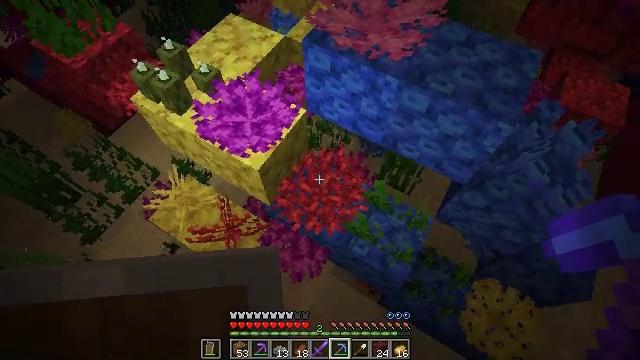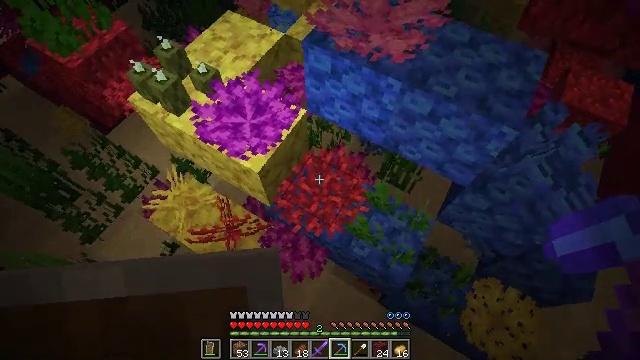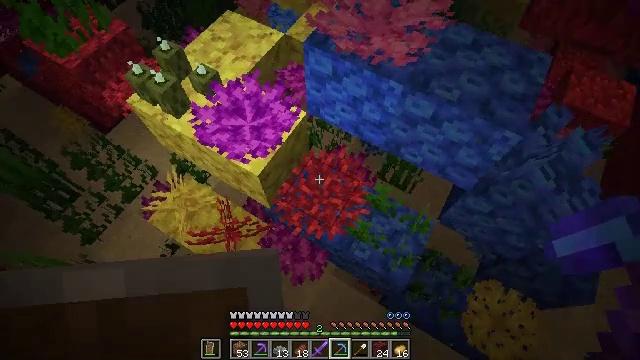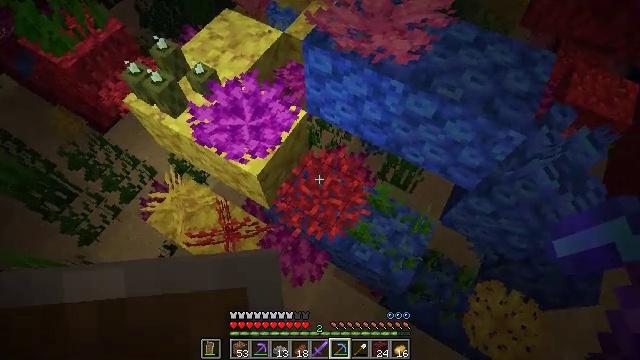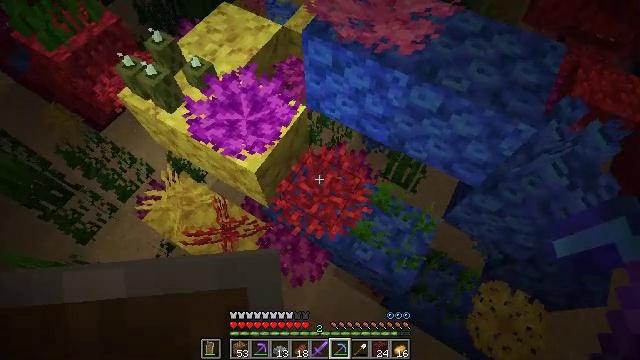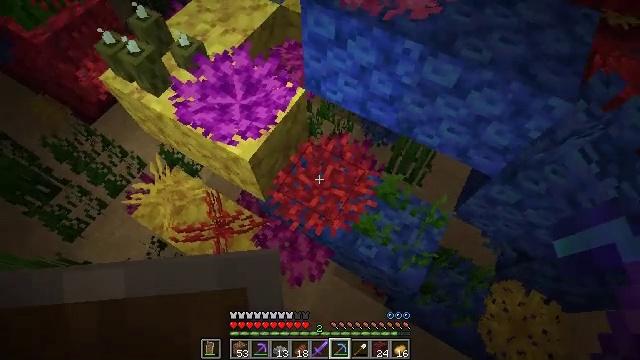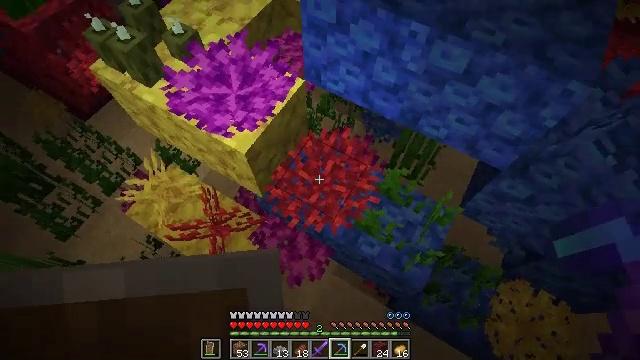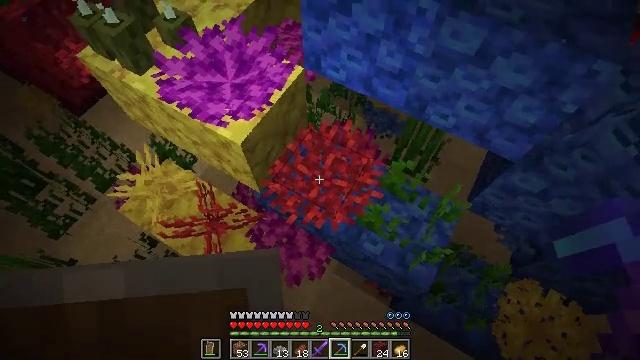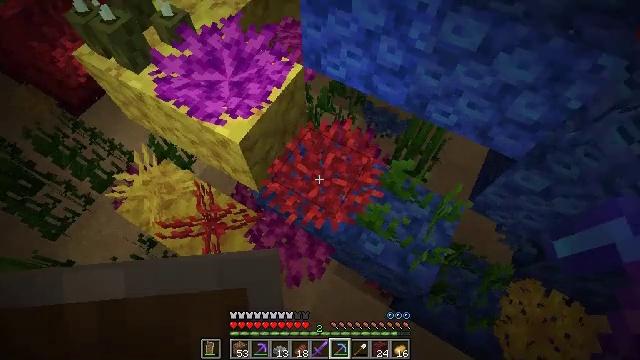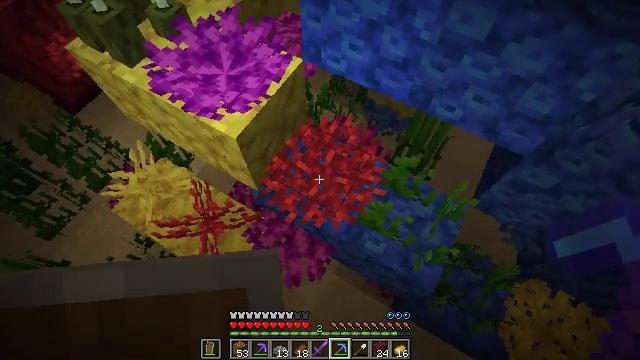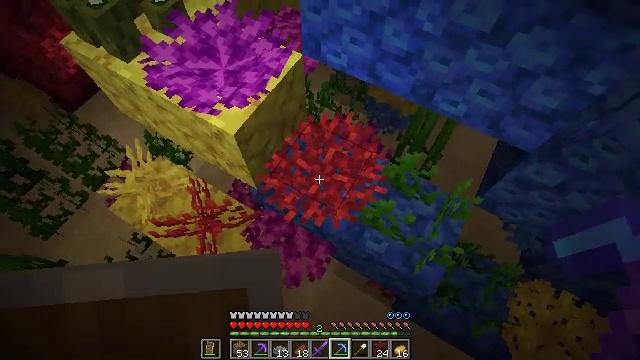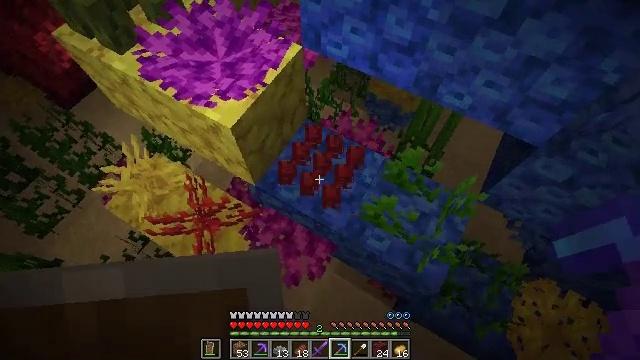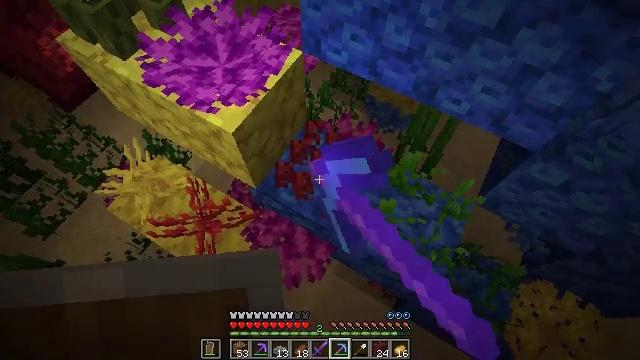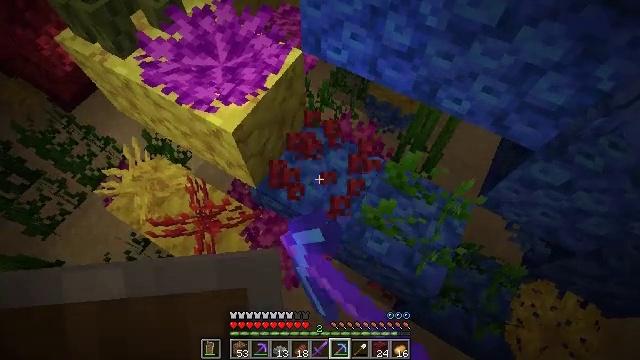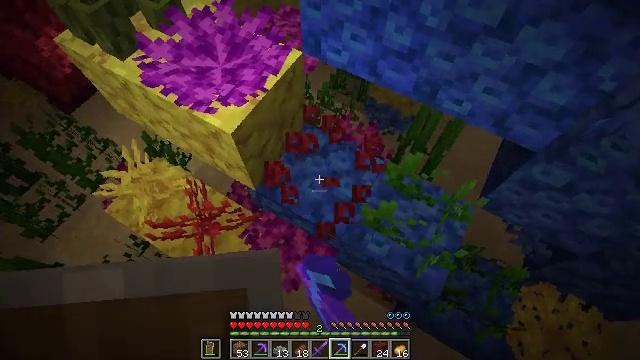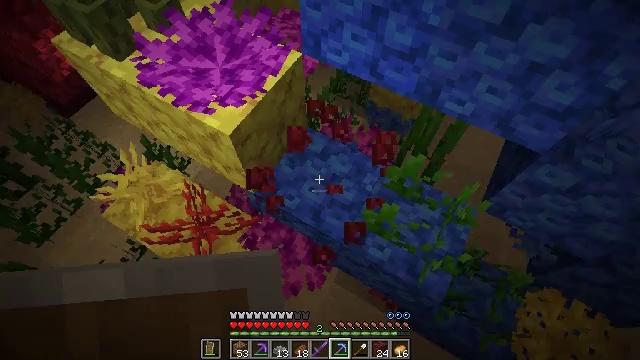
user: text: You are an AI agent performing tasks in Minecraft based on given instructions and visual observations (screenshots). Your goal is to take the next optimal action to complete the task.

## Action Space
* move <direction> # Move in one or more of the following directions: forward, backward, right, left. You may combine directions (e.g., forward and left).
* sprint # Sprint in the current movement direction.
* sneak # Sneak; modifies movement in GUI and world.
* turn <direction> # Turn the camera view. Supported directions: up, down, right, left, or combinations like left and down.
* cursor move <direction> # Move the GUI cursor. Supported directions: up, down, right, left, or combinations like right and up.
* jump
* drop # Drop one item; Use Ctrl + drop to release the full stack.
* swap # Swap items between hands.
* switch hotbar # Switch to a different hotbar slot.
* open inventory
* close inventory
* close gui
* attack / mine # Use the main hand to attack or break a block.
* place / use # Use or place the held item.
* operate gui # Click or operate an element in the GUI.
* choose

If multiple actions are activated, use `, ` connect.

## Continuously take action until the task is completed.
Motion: motion action
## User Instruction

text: Obtain fire coral fan by breaking it.
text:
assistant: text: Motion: turn down
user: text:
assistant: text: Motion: no_op
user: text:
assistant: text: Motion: sneak
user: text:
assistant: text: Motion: sneak
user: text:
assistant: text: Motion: sneak
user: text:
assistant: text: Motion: sneak
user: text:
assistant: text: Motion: sneak
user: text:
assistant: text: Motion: no_op
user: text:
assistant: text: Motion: no_op
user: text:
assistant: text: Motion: no_op
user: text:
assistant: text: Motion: attack / mine
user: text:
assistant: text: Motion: attack / mine
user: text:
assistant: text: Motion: attack / mine
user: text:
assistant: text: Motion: no_op
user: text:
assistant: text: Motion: turn up
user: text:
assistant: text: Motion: no_op